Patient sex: F
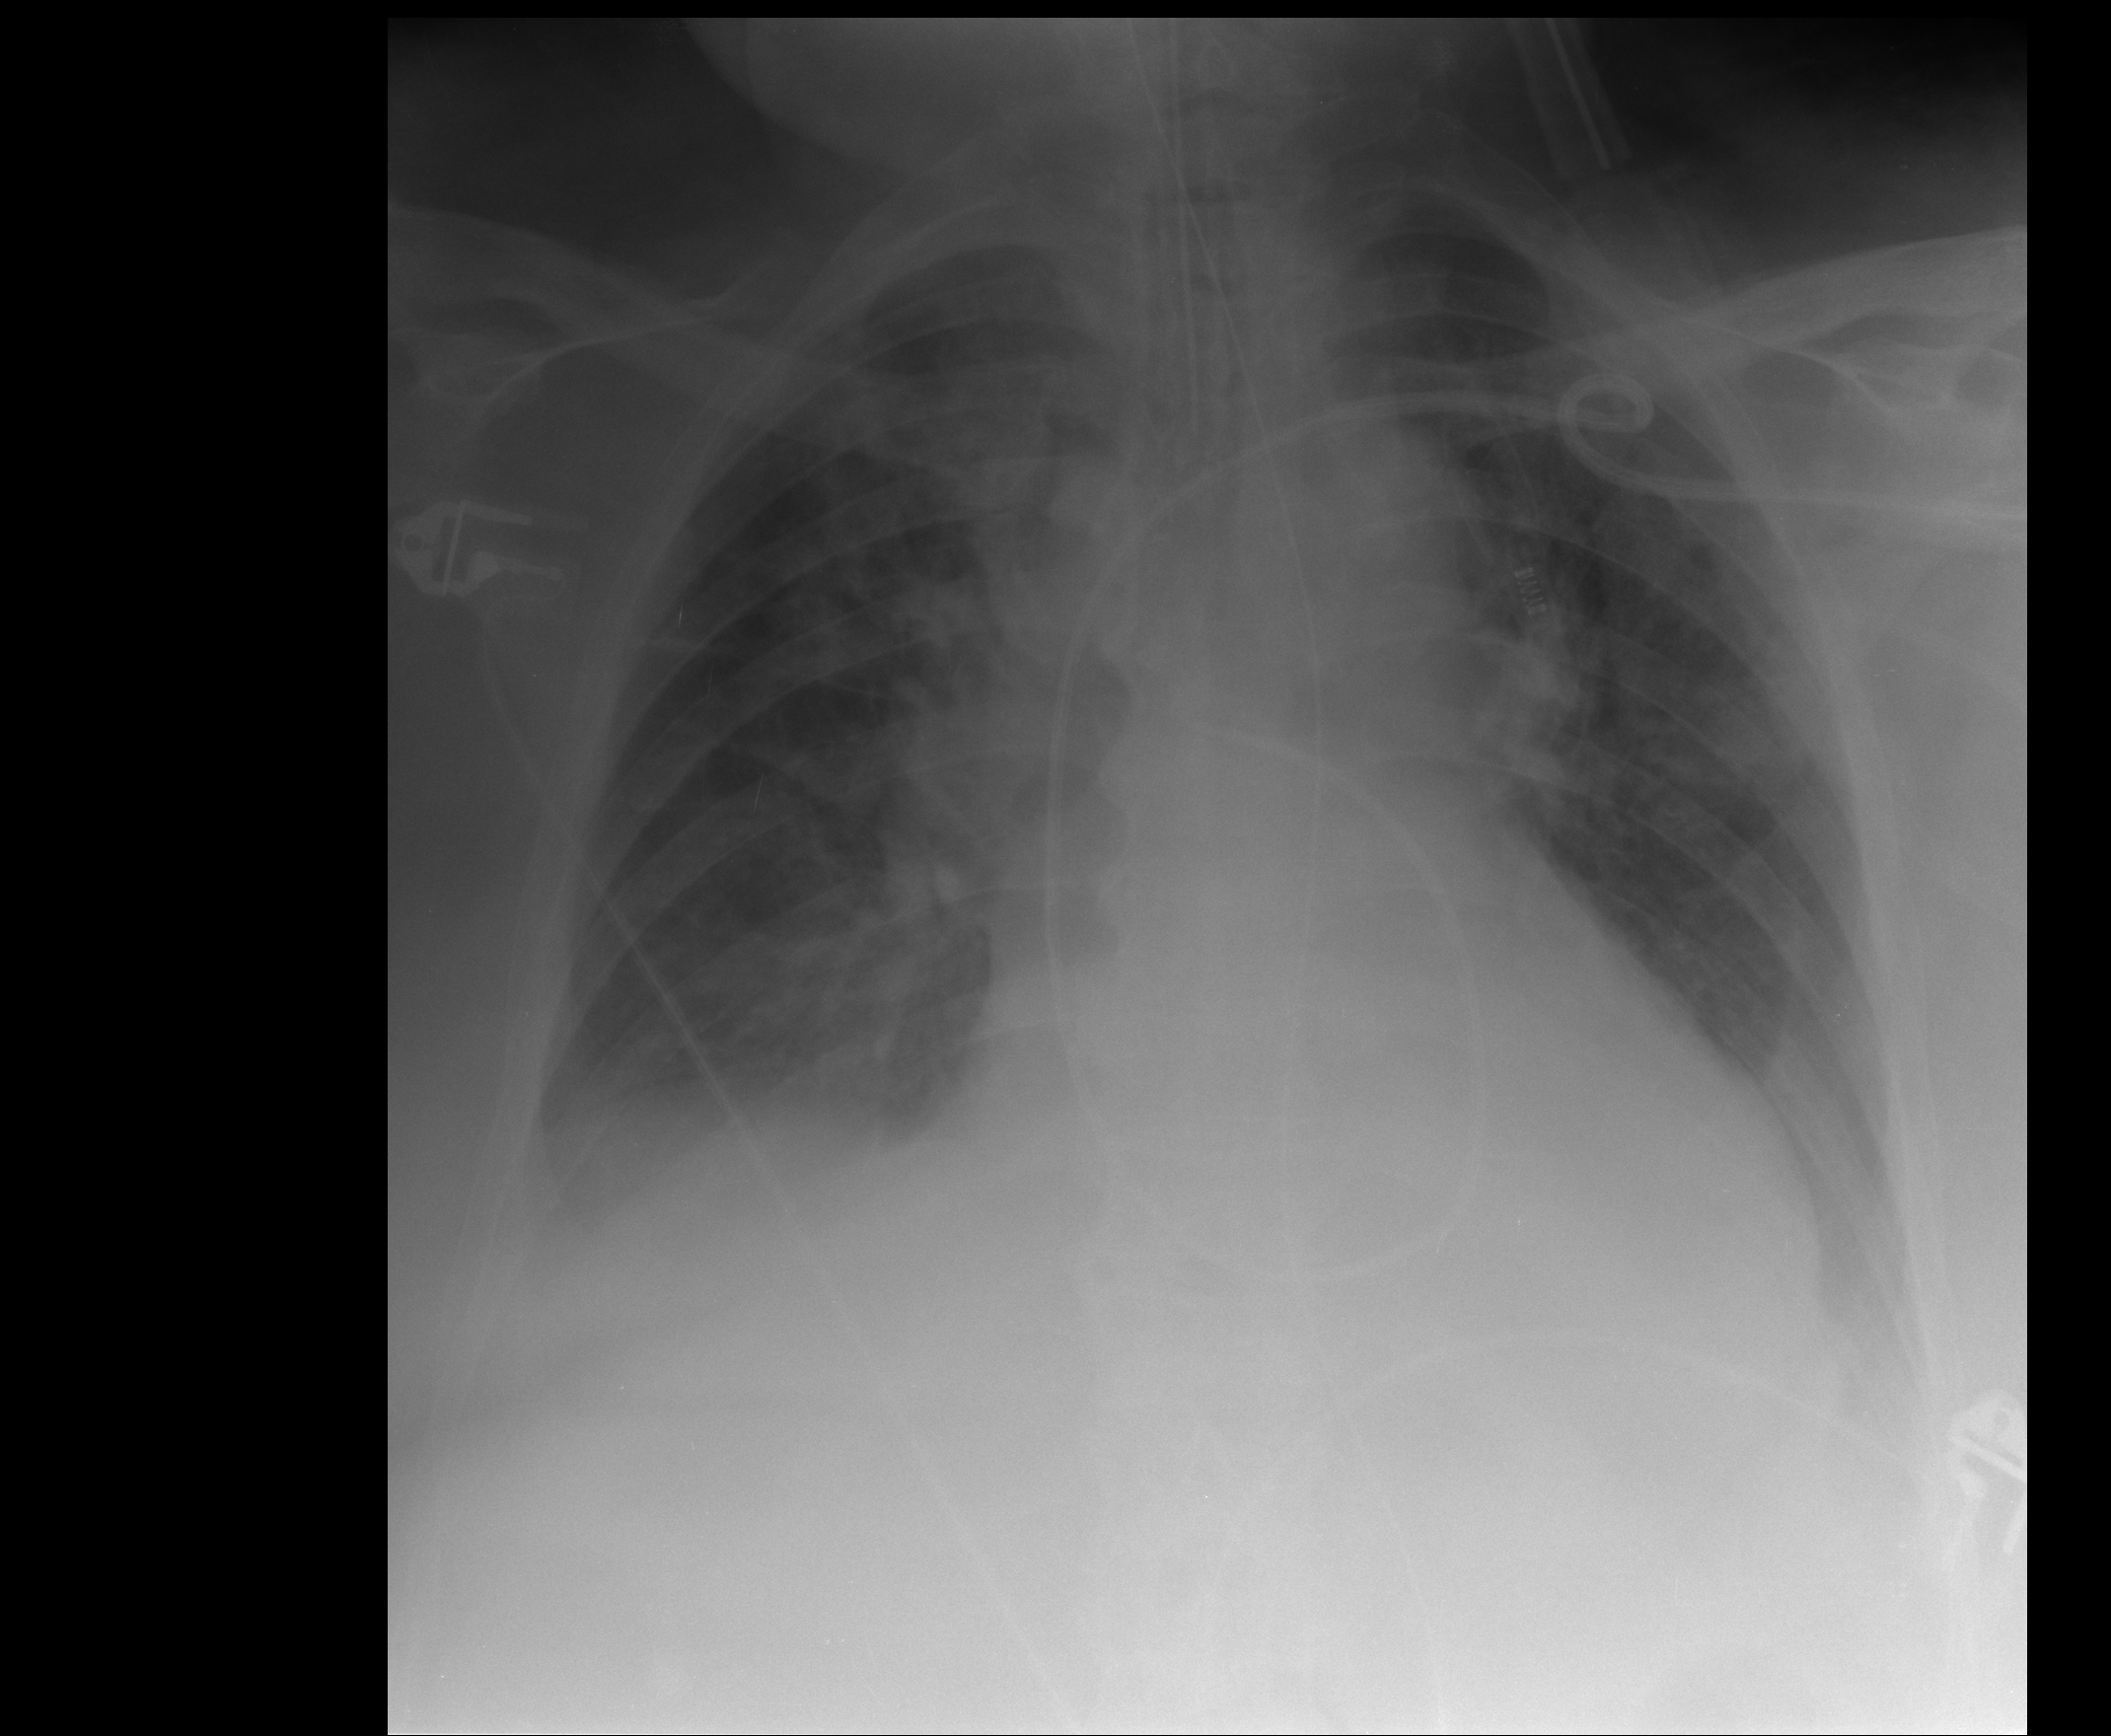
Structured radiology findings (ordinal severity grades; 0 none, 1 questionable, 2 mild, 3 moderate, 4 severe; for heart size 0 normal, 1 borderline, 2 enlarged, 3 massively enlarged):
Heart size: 2
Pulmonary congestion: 2
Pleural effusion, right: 0
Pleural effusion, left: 1
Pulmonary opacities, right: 3
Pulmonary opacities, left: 2
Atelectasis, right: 2
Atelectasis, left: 1